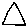
Label: triangle